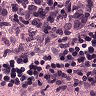
Metastatic tissue present: yes